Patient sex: M
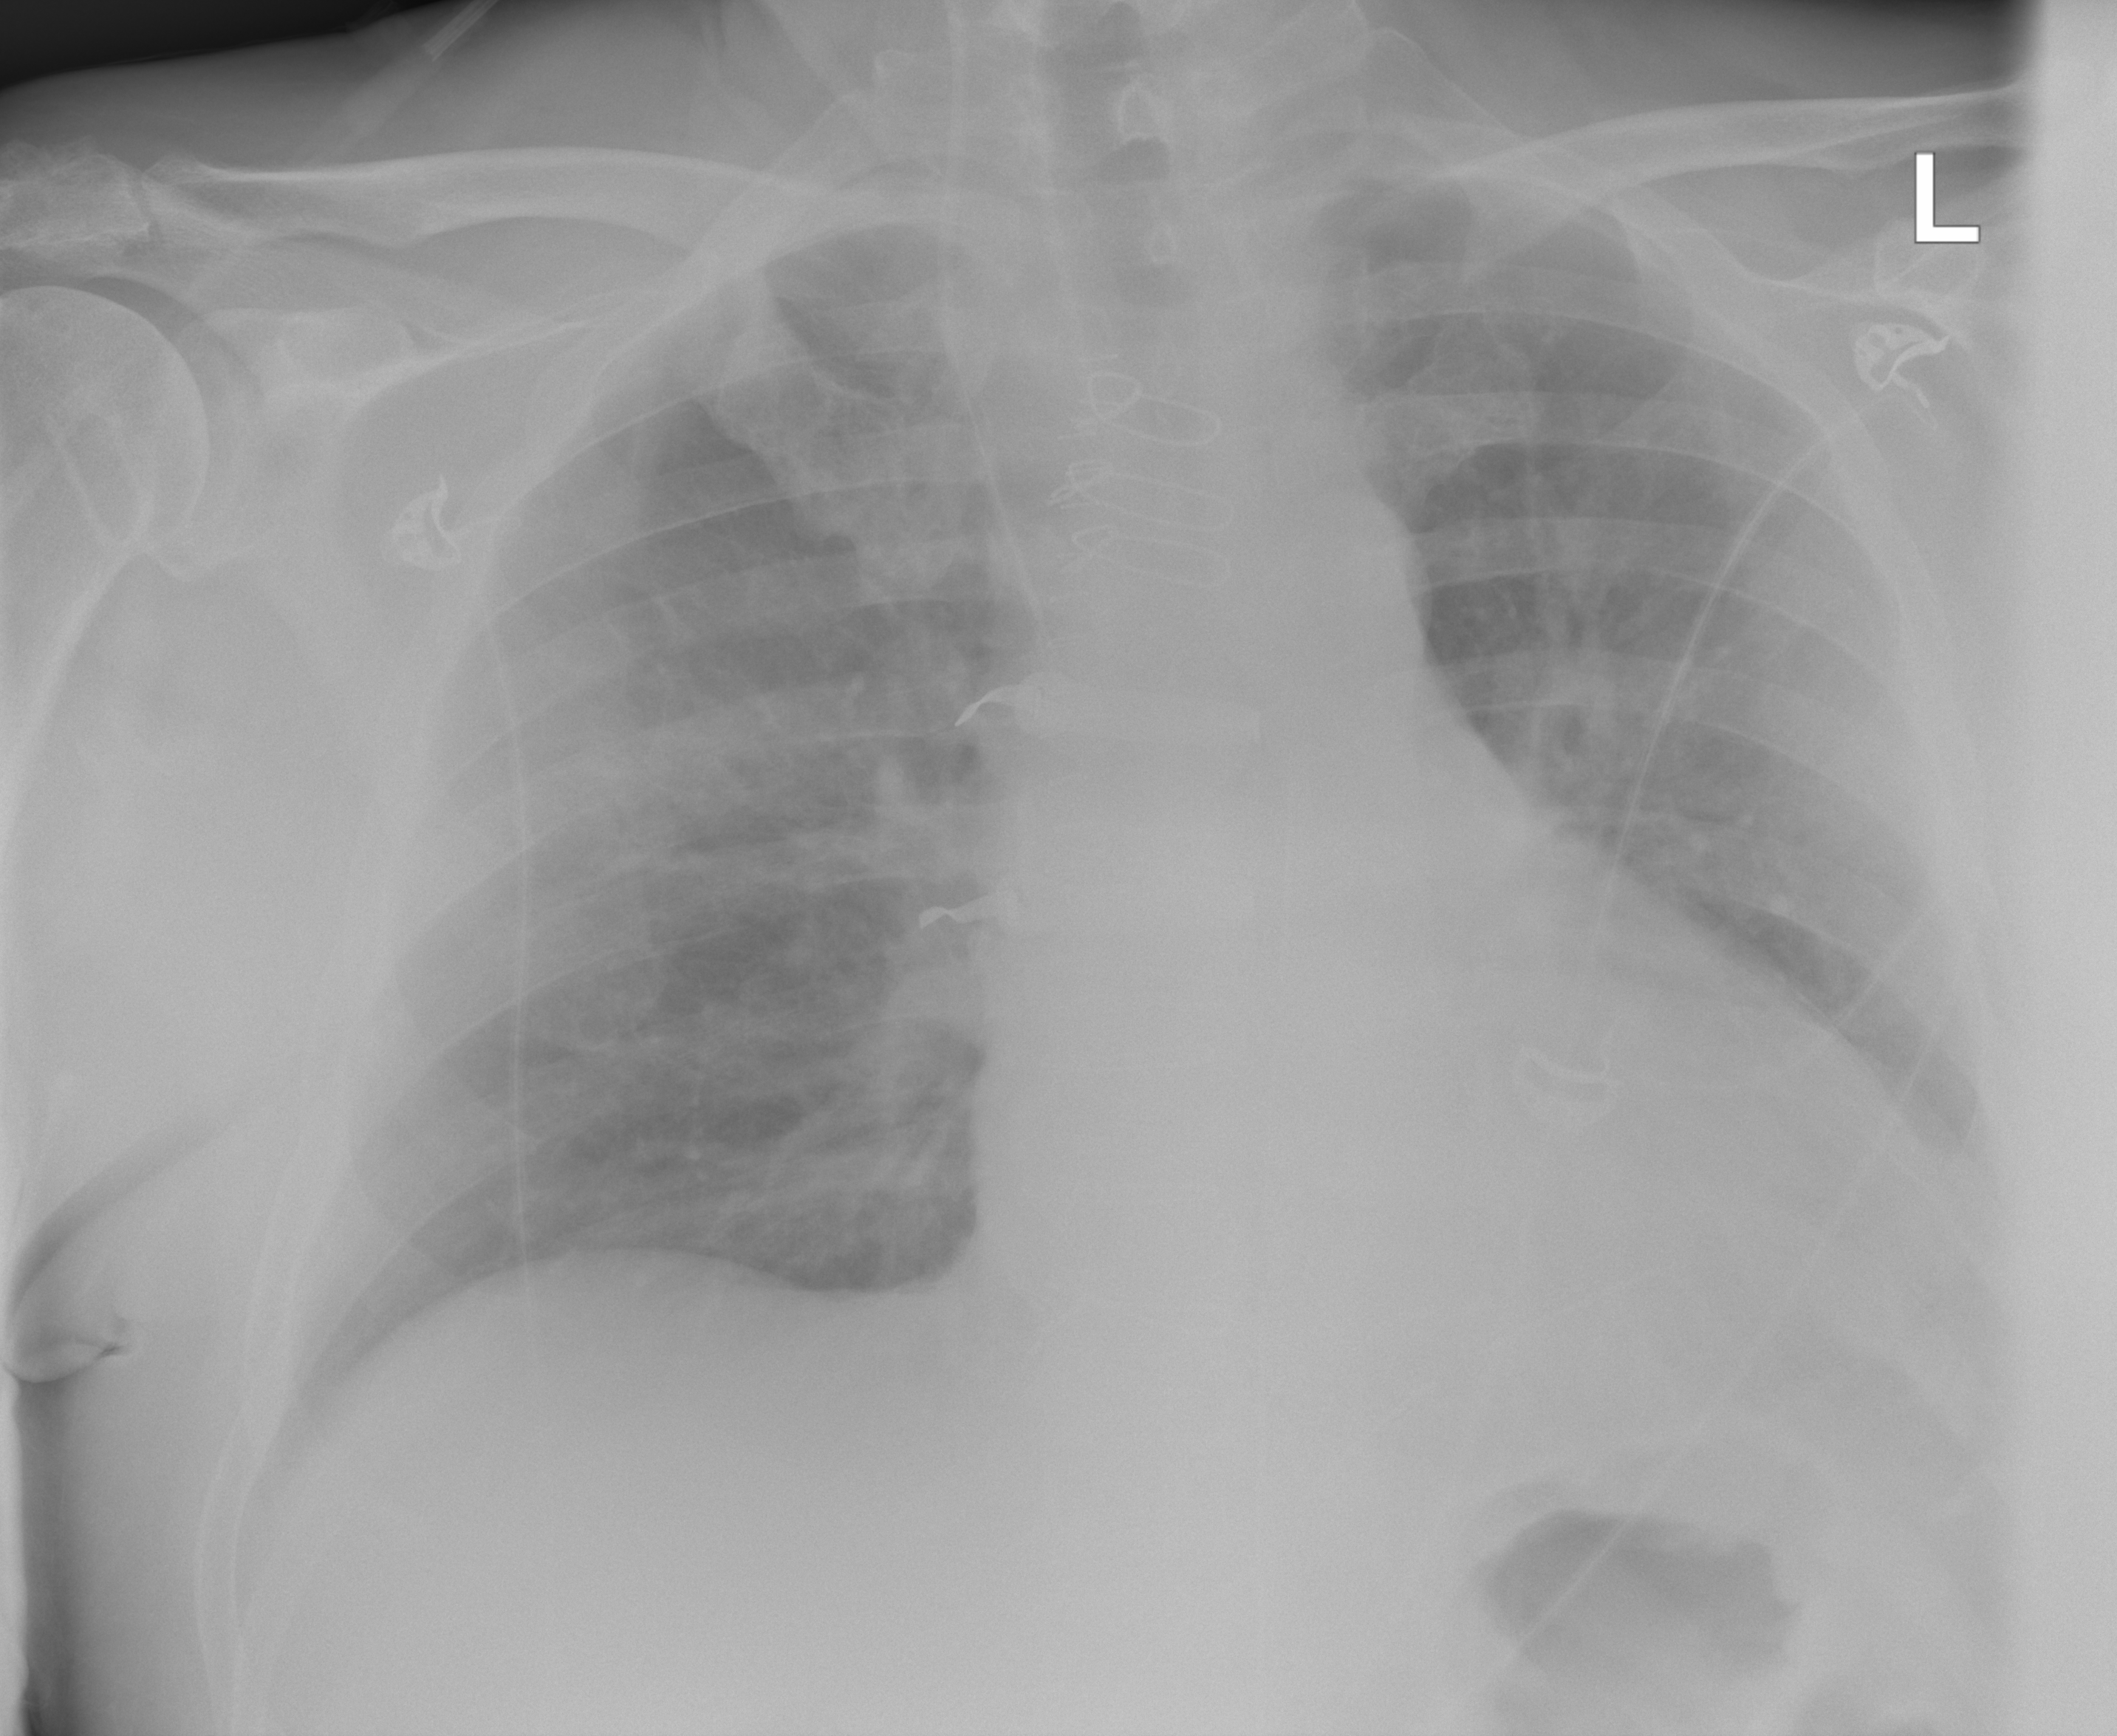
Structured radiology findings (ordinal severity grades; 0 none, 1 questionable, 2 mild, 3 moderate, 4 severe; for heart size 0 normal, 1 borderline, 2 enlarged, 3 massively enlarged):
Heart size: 2
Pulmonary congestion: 1
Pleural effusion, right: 0
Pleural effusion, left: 1
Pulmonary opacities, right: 0
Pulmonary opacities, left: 0
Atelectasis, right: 0
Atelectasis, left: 0